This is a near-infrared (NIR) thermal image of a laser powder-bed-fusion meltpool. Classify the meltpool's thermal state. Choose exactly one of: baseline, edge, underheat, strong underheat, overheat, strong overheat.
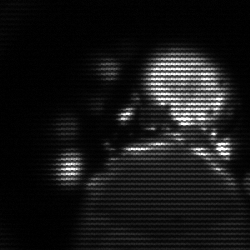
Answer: baseline